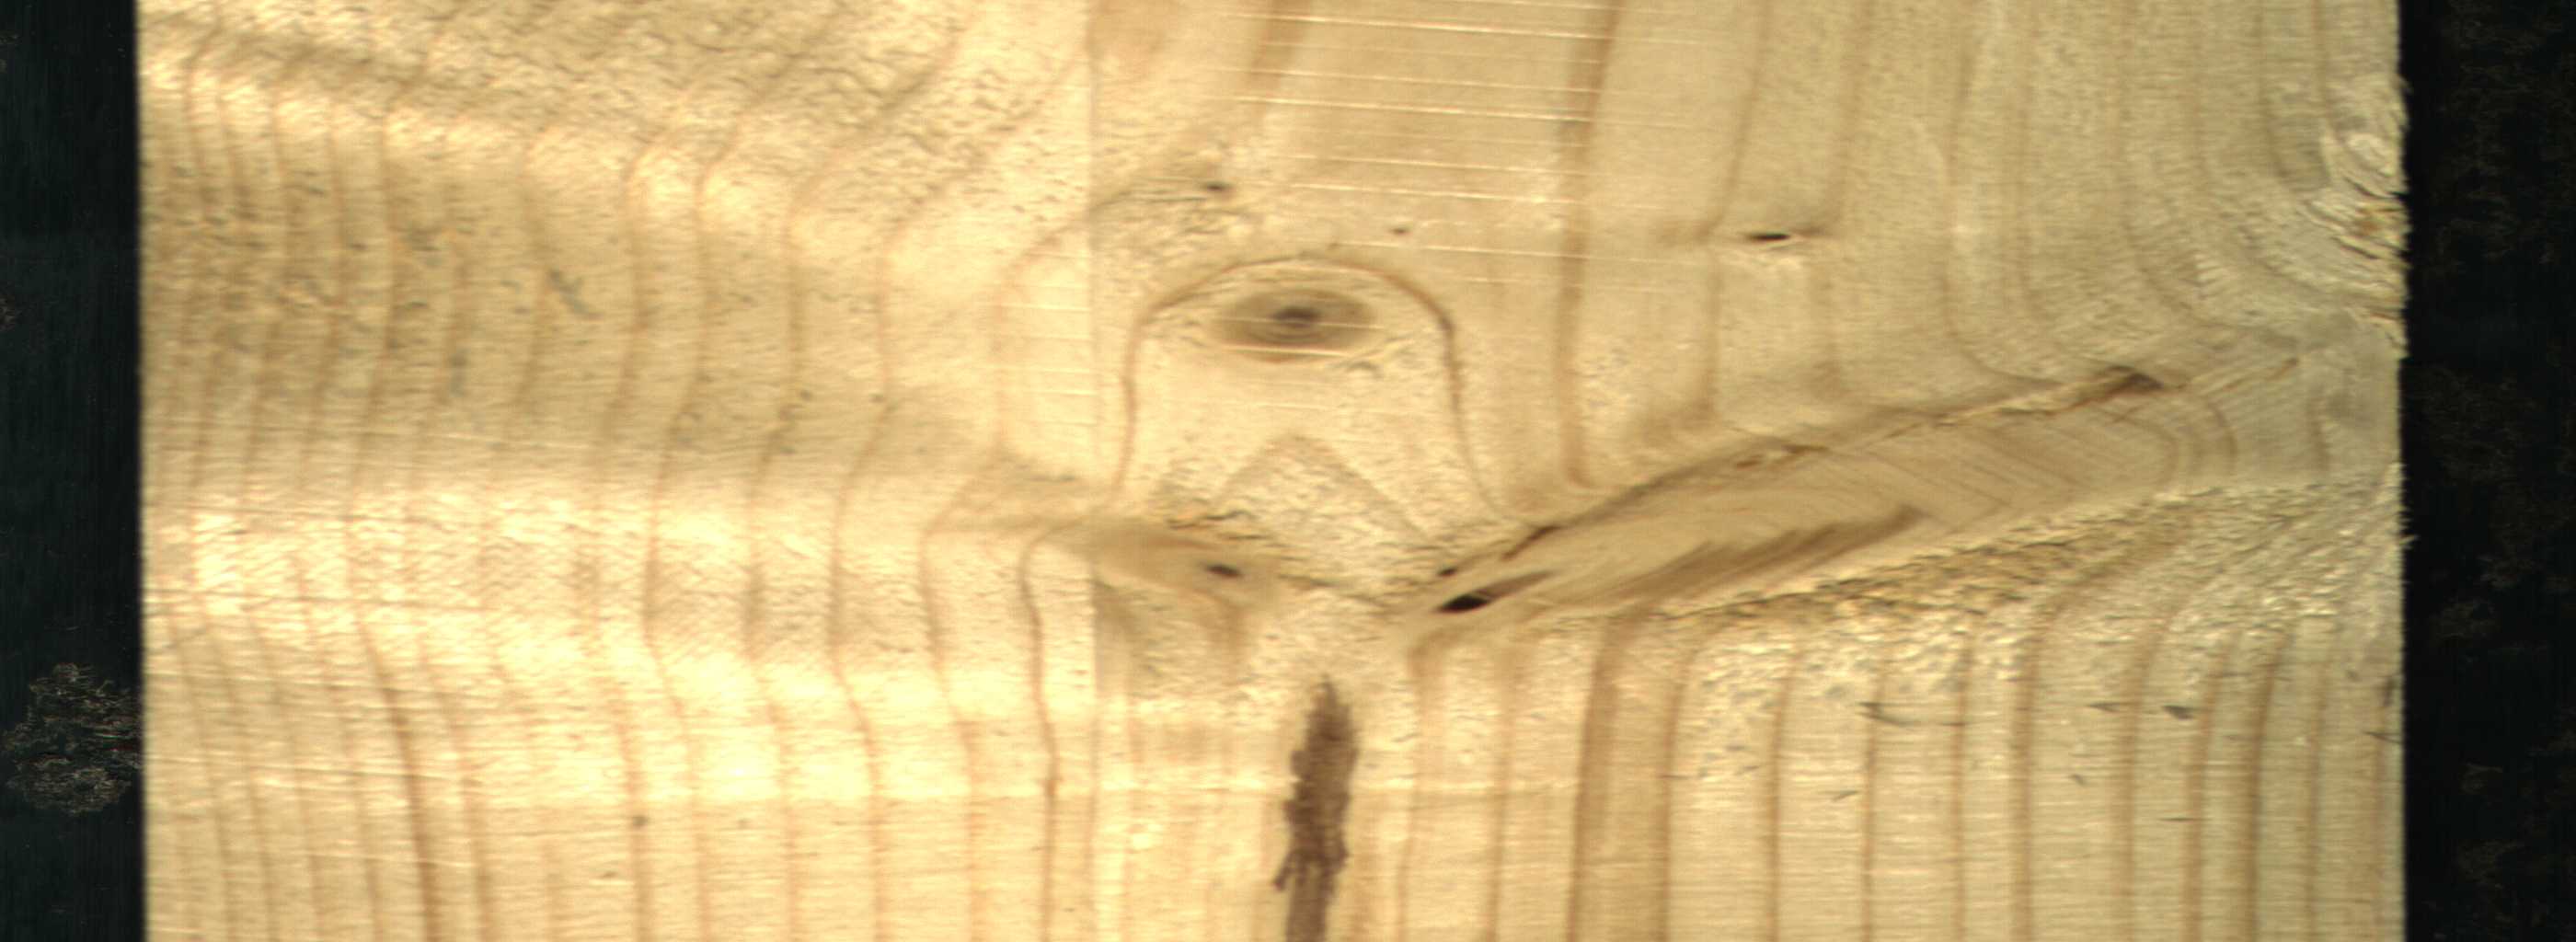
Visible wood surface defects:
Marrow
Live_Knot
Live_Knot
Live_Knot
Live_Knot